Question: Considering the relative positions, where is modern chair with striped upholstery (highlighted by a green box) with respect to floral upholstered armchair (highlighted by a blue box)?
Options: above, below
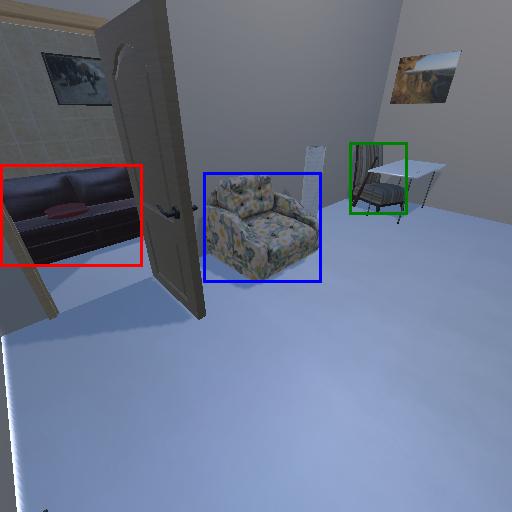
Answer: above